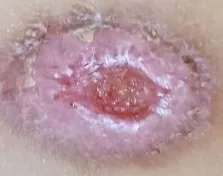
After 3 months of therapy the lesions was substantially healed with a flat, atrophic surface, and ,a wrinkled paper appearance.
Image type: medical_photograph (skin_photograph)